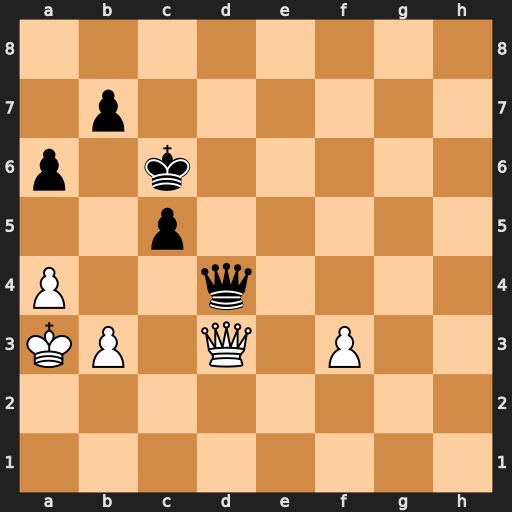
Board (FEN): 8/1p6/p1k5/2p5/P2q4/KP1Q1P2/8/8
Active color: w
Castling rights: -
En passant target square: -
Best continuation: Qxd4 cxd4 Kb4 d3 Kc3